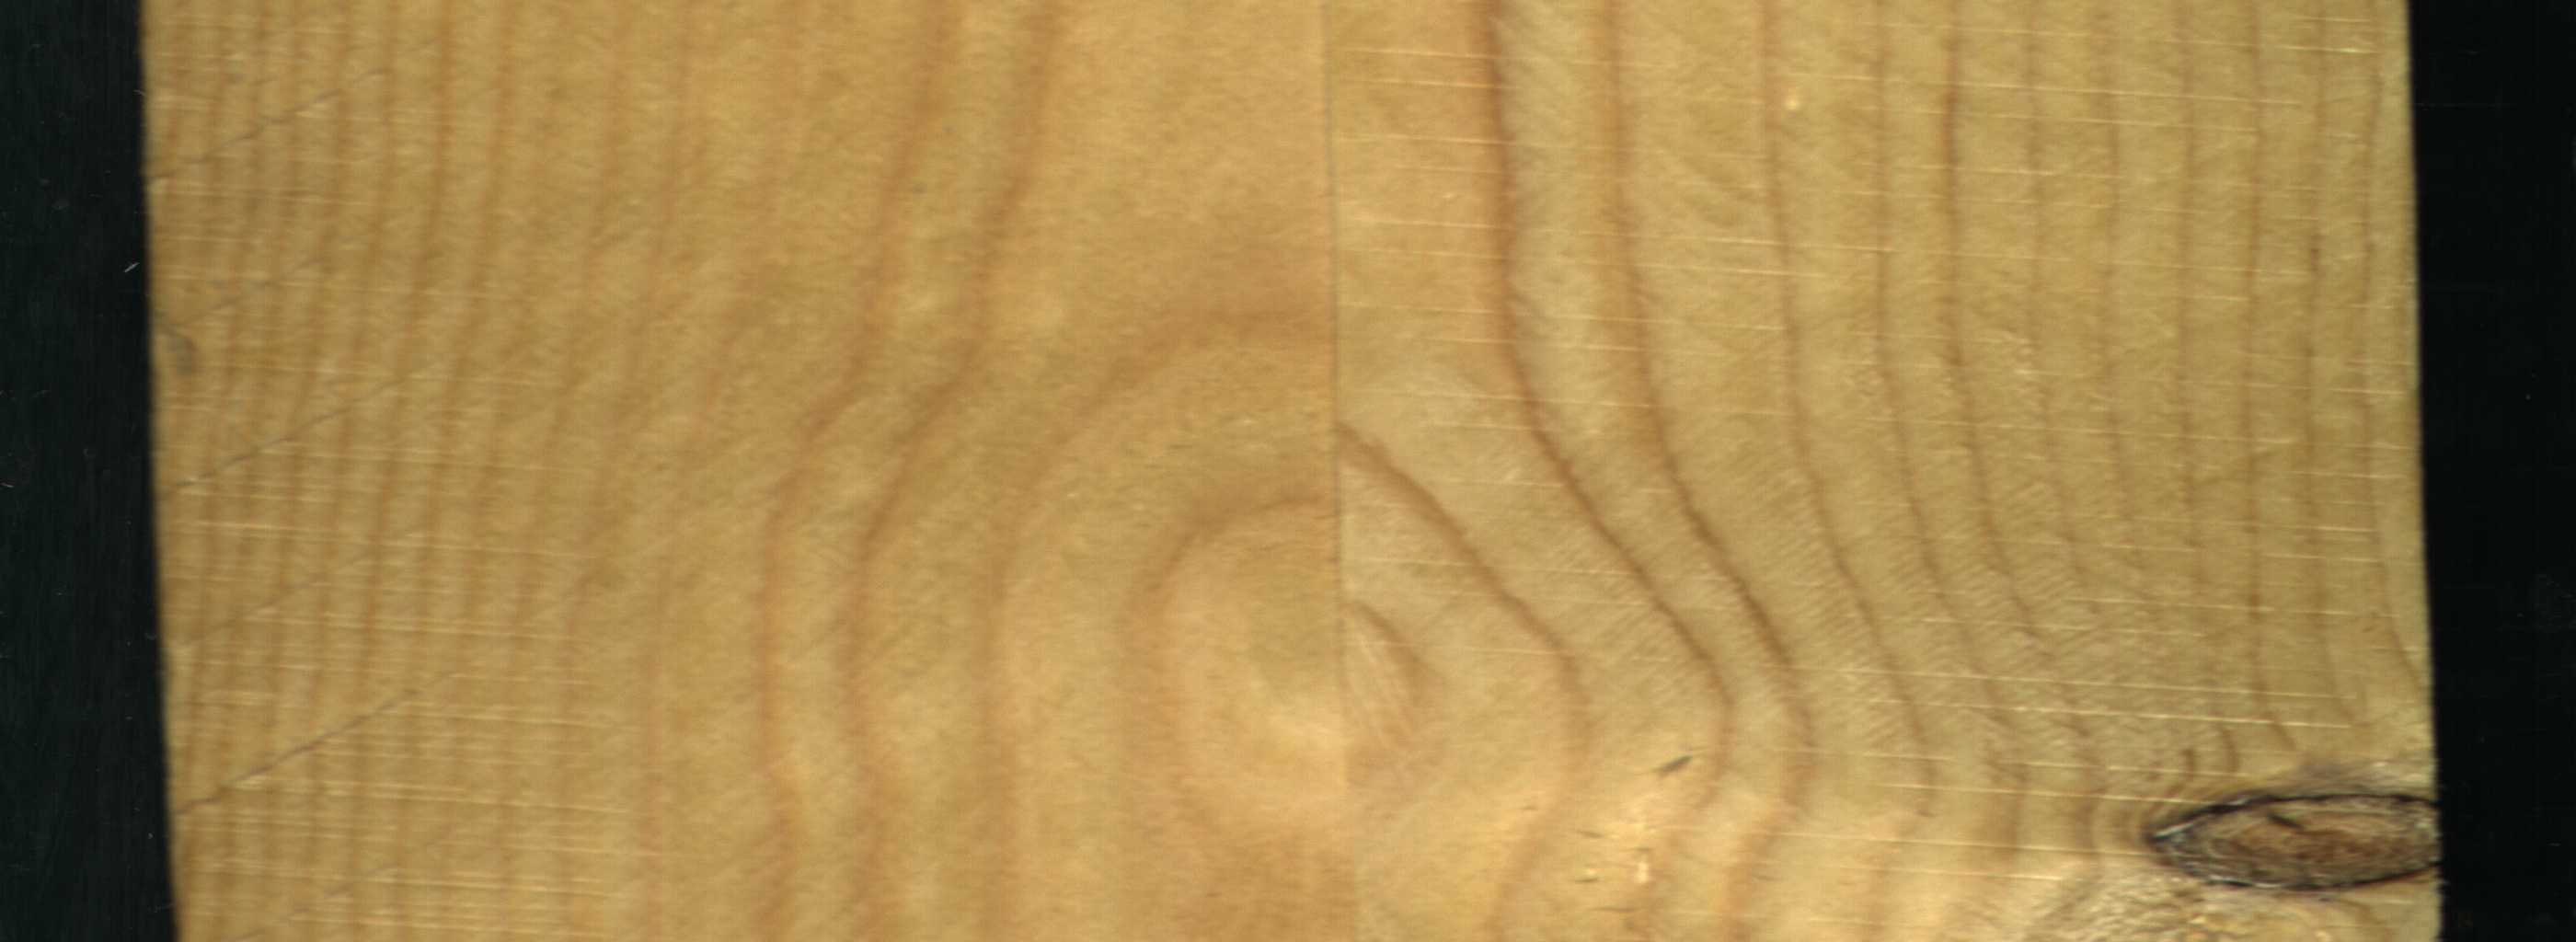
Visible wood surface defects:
Dead_Knot